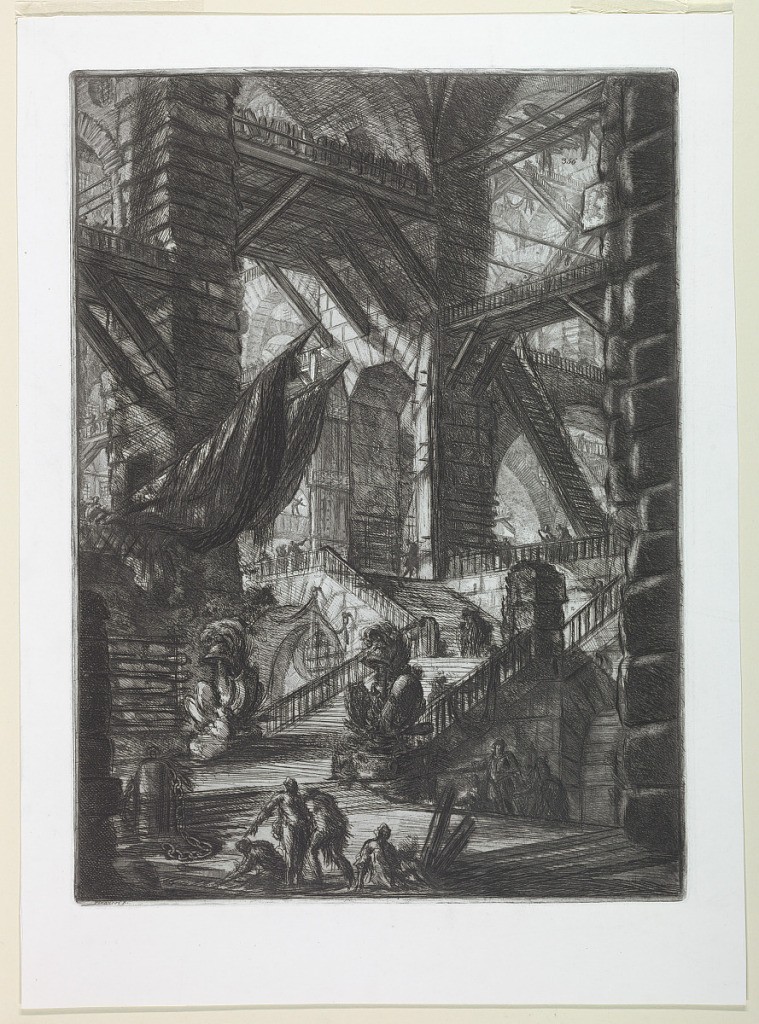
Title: Carceri Series, Plate VIII
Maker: Giovanni Battista Piranesi, Italian, 1720–1778
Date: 1745
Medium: Etching
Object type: Print
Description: Vertical rectangle. Piers separate large arcades, spanned by wooden bridges, and a broad staircase rises in the center middle distance. Four figures in the left center foreground. Upper right, Calcografia number 356.